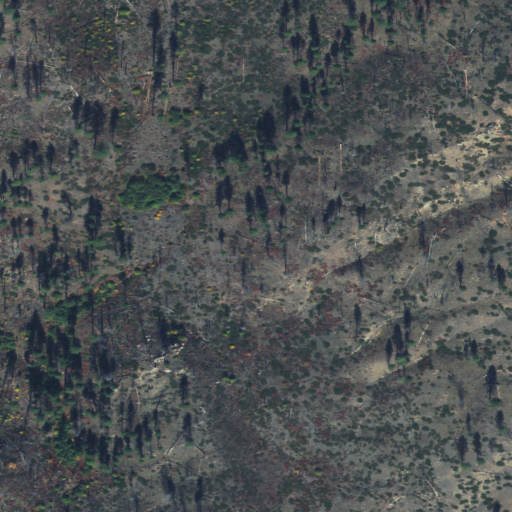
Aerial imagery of depression(s) in Idaho named Boulder Basin containing shrub, evergreen forest, and grassland